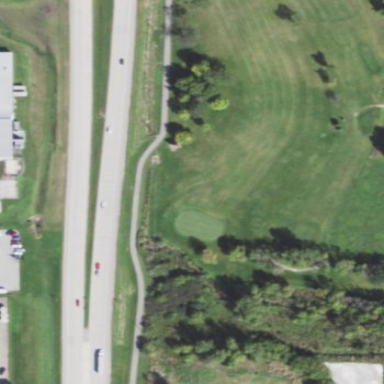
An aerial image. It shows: Golf fairway surrounded by grass.